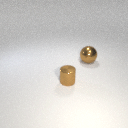
small brown metal cylinder to the left of large brown metal sphere